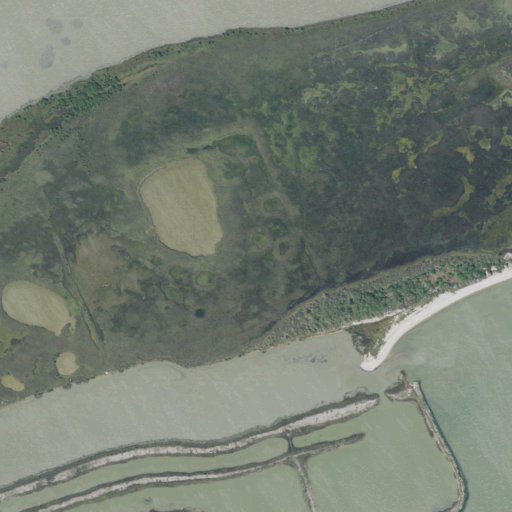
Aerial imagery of island in Texas named Roddy Island containing herbaceous wetlands and open water